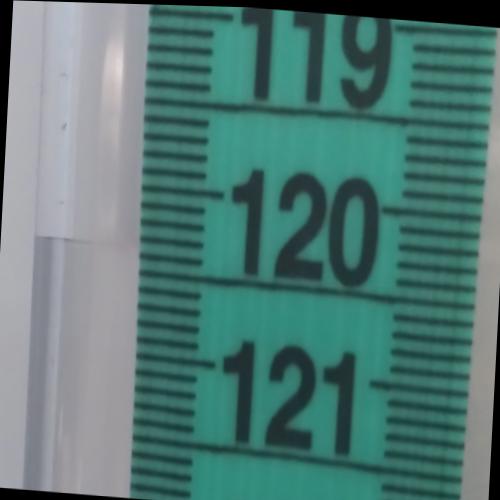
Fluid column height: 120.4 cm